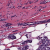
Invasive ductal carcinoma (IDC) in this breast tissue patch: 1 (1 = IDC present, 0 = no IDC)